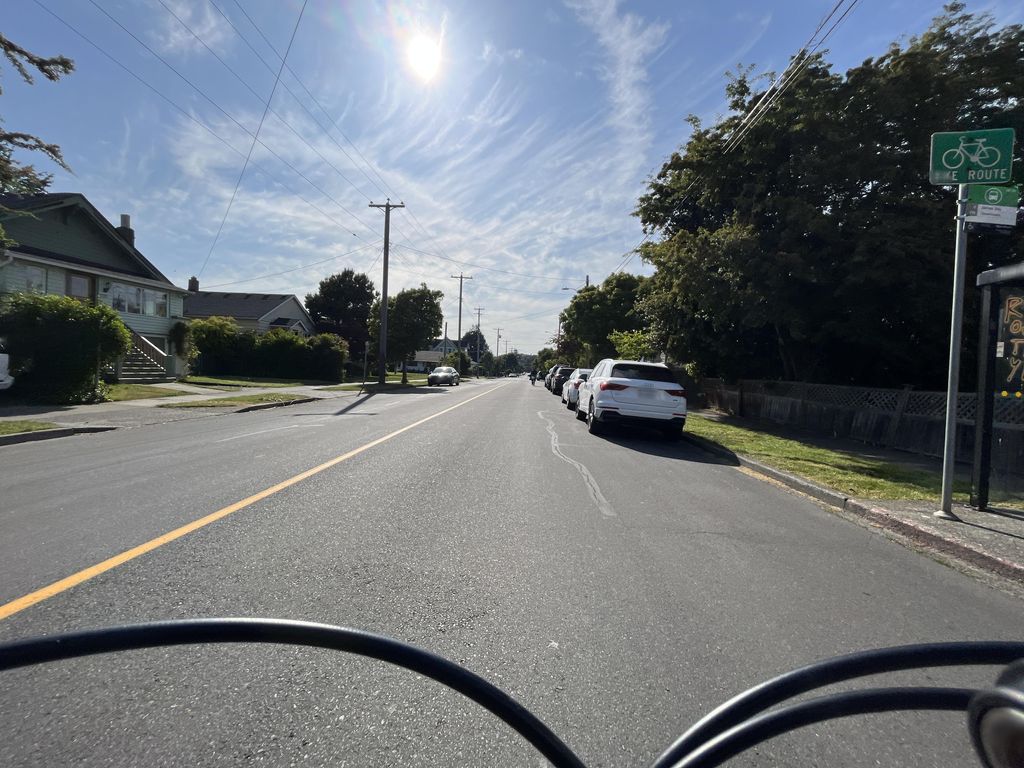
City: victoria